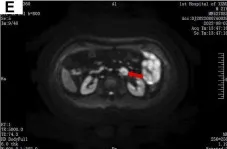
After chemotherapy, the left retroperitoneal lymph nodes were significantly reduced.
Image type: radiology (mri)